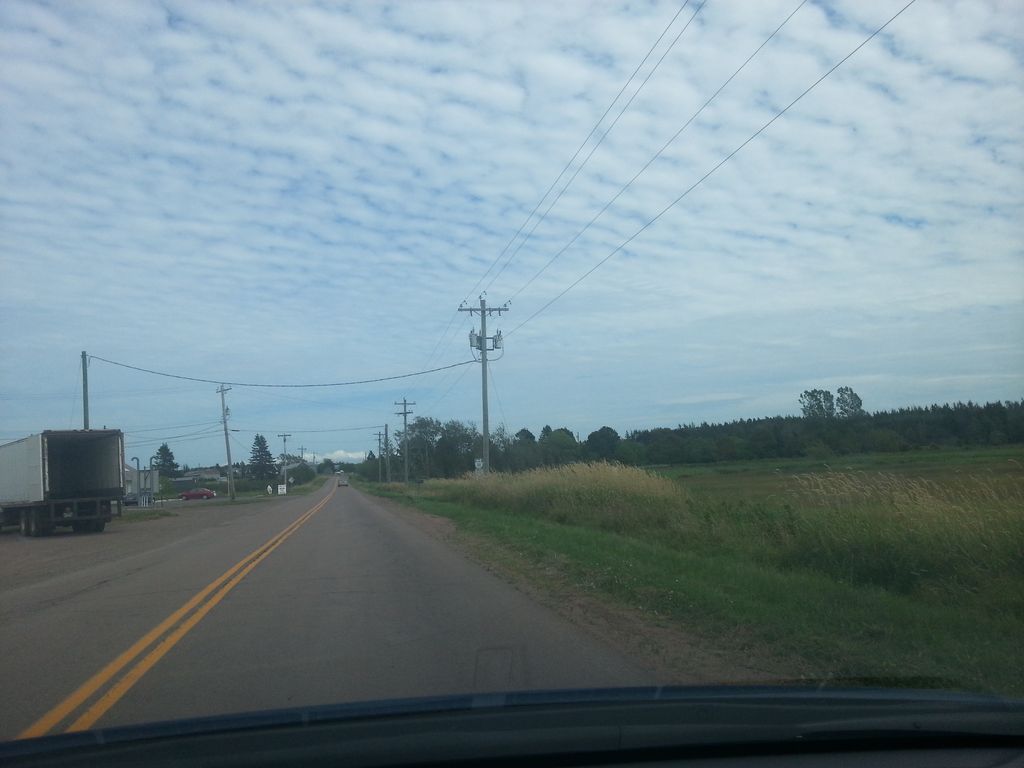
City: charlottetown